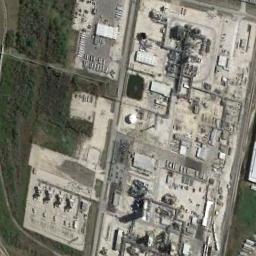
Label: industrial_area